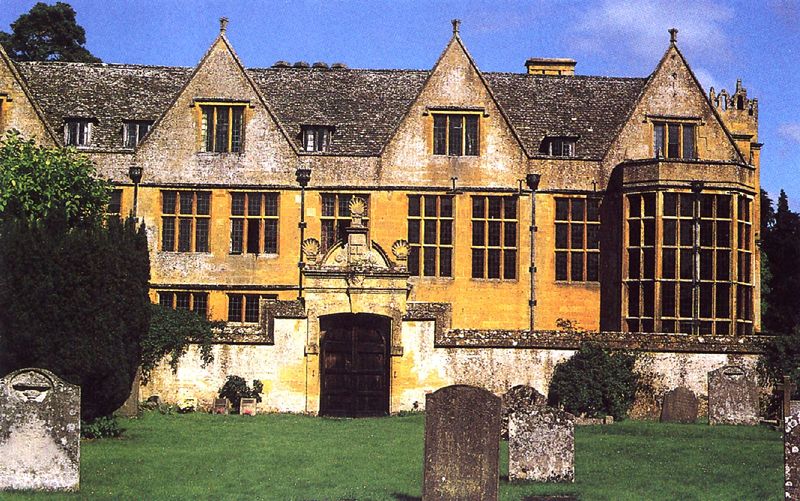
Titel: Stanway Manor
Standort: Gloucestershire (EU - GB)
Schlagwörter: baum, blau, himmel, weiß, gelb, grün, fenster, glas, lampe, tür, dach, gras, haus, rasen, schloss, wiese, wolke, alt, architektur, stein, strauch, busch, kirche, england, fassade, giebel, mauer, tor, foto, erker, ruine, burg, kloster, kreuz, regenrinne, friedhof, portal, grab, gräber, muschel, muscheln, bau, spitzgiebel, grabstein, grabsteine